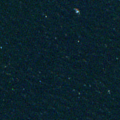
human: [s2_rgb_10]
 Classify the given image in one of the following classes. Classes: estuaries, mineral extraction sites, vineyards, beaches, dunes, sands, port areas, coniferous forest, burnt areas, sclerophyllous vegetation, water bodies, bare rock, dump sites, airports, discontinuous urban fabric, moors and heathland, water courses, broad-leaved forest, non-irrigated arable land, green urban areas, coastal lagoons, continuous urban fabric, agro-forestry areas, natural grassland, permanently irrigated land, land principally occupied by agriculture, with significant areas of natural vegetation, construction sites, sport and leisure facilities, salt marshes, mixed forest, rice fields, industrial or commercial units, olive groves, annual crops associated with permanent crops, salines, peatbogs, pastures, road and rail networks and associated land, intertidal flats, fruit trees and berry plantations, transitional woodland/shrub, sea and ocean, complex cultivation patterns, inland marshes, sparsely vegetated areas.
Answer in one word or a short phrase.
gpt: sea and ocean